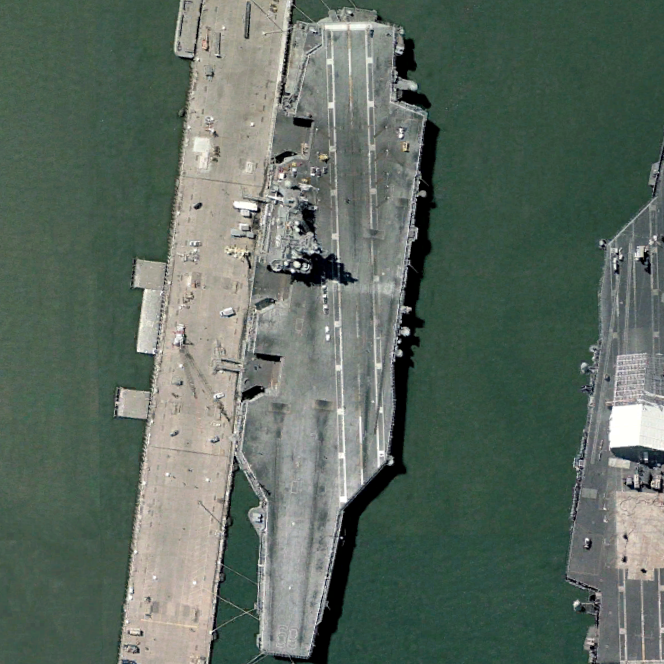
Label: Nimitz-class_aircraft_carrier